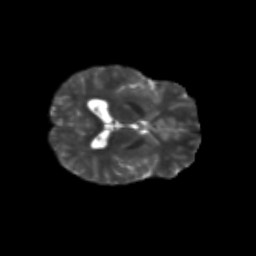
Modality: T2w
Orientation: axial
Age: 14
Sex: male
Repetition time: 9.512 s
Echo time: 0.089 s